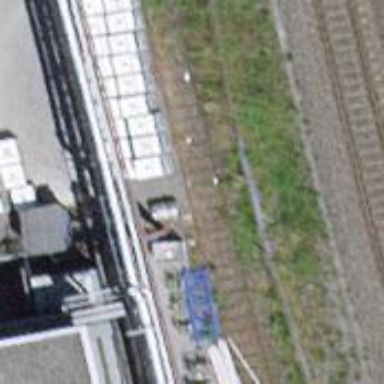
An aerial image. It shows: Railway spur service.